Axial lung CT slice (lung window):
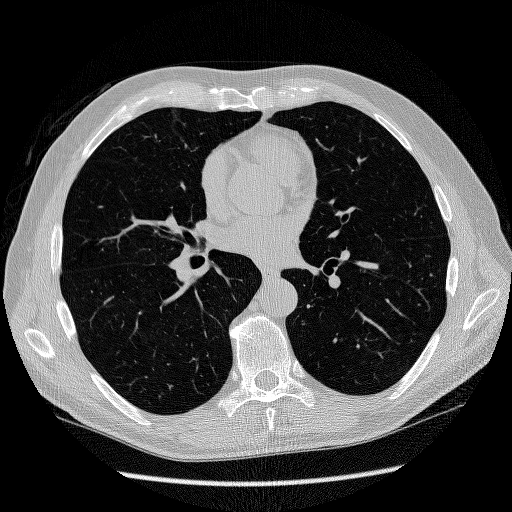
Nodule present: no